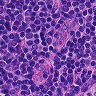
Metastatic tissue present: no